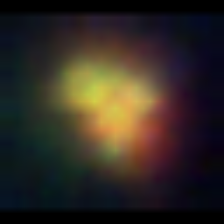
Taxon: NanoPlankton
Group: Other